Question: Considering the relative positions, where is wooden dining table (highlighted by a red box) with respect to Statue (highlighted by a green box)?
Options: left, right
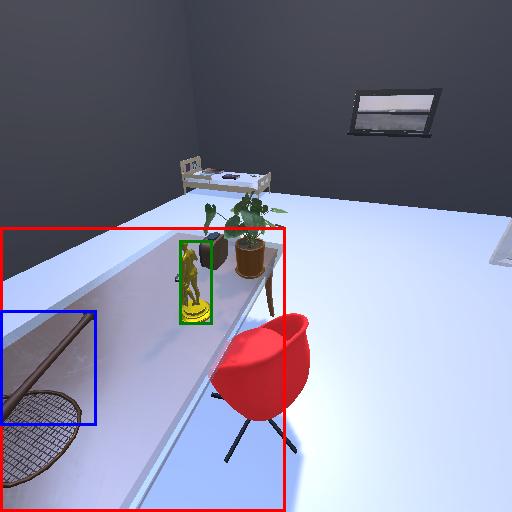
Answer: left